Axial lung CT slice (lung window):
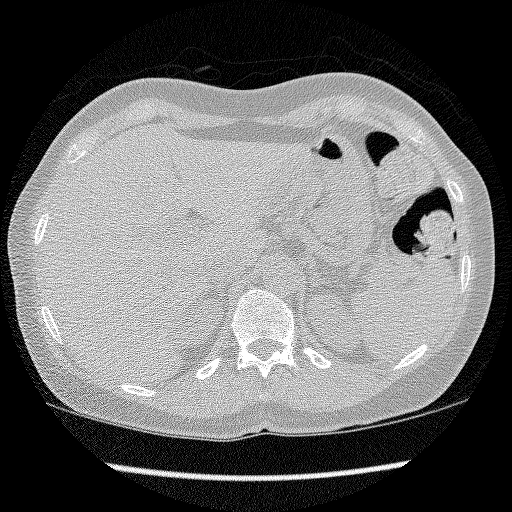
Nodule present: no